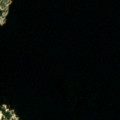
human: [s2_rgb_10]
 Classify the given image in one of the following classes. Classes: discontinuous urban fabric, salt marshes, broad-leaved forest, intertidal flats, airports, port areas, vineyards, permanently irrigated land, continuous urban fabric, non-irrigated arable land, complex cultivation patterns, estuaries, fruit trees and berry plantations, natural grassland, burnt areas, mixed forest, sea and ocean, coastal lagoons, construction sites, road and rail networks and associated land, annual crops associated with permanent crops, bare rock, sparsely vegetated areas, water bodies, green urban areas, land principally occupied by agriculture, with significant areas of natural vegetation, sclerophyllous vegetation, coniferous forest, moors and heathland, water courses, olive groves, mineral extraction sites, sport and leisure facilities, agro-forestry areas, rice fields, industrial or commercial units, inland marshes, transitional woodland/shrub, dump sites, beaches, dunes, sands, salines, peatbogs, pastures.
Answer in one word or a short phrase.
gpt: sea and ocean